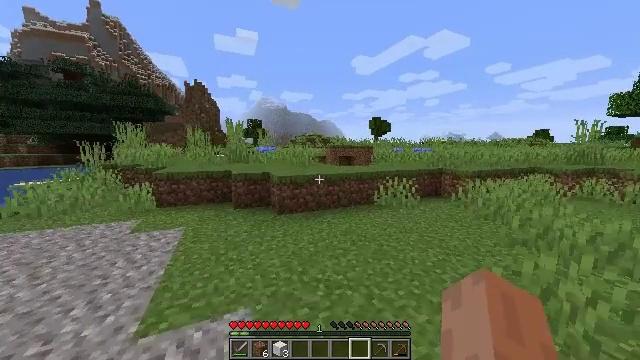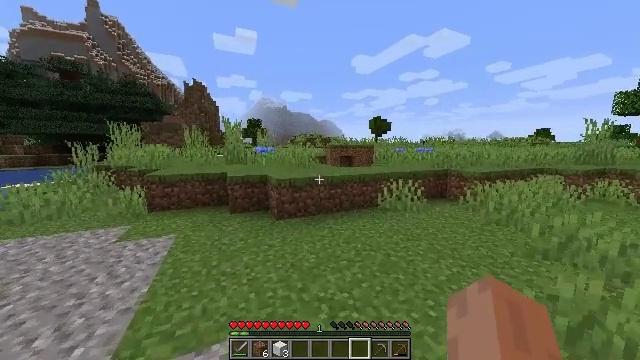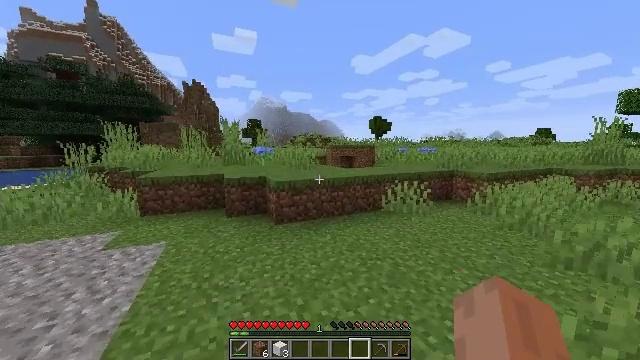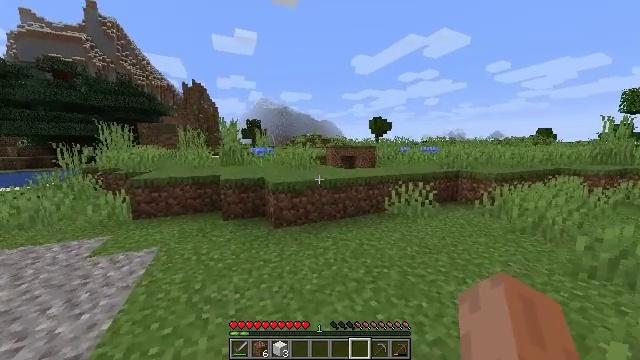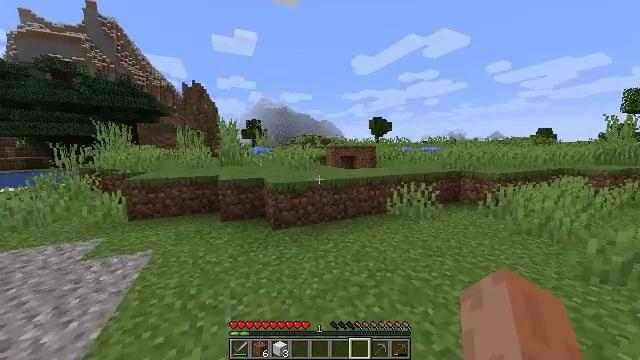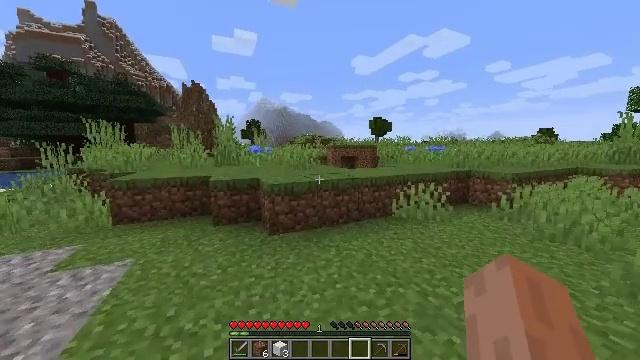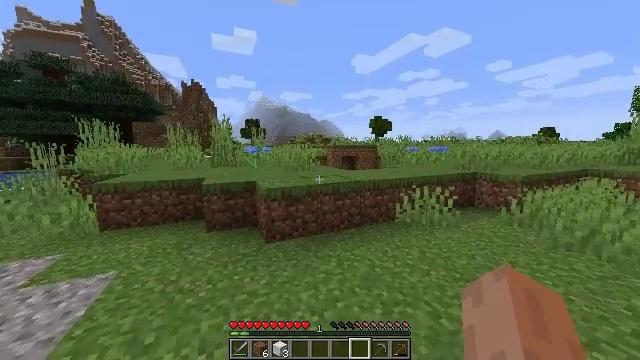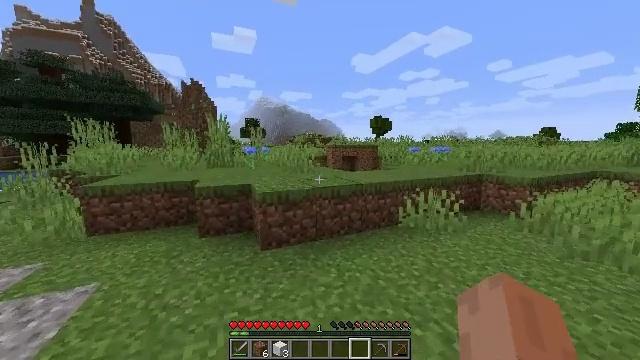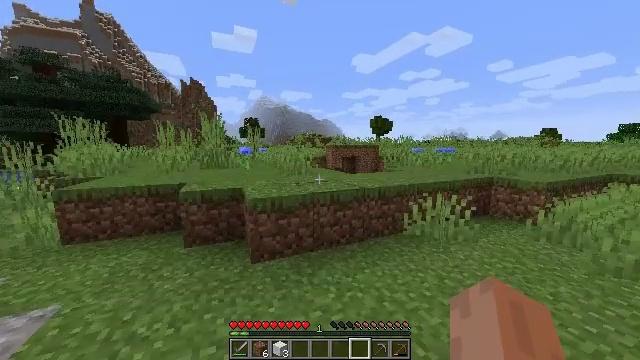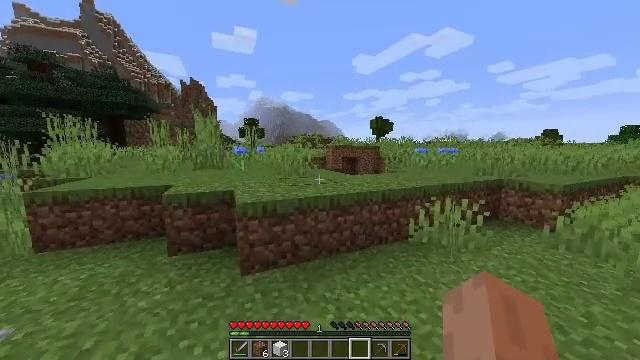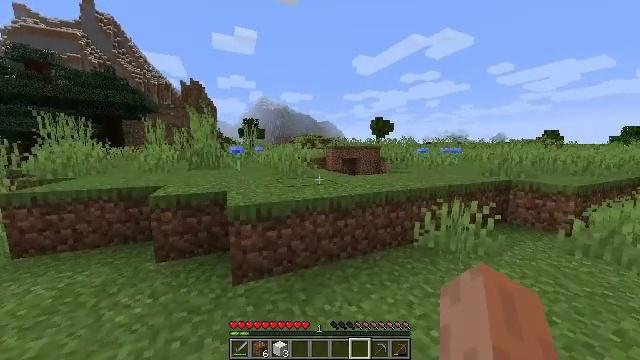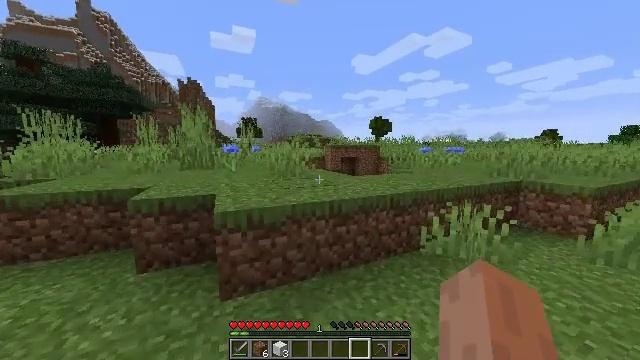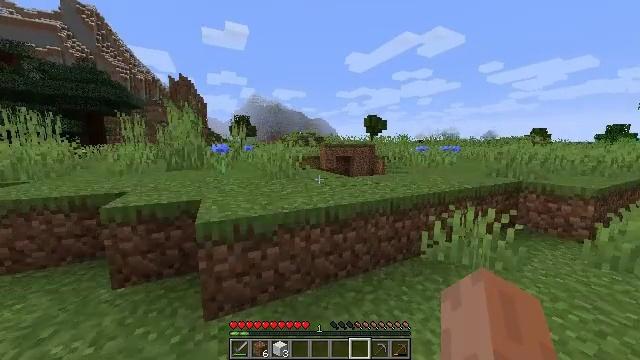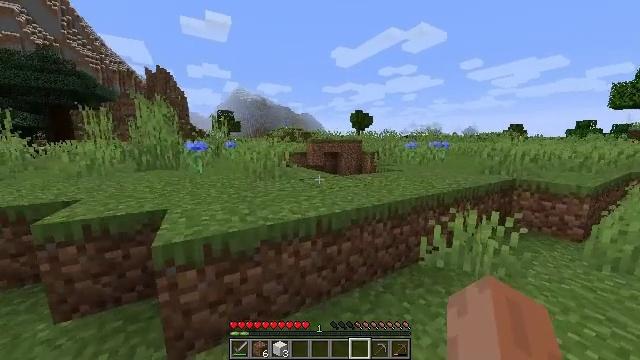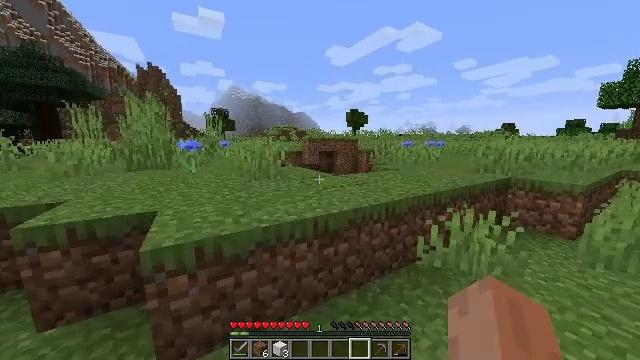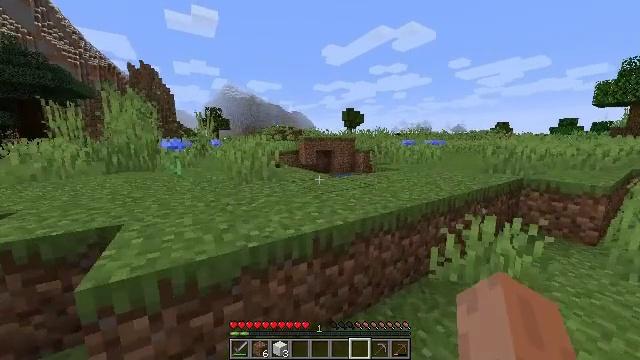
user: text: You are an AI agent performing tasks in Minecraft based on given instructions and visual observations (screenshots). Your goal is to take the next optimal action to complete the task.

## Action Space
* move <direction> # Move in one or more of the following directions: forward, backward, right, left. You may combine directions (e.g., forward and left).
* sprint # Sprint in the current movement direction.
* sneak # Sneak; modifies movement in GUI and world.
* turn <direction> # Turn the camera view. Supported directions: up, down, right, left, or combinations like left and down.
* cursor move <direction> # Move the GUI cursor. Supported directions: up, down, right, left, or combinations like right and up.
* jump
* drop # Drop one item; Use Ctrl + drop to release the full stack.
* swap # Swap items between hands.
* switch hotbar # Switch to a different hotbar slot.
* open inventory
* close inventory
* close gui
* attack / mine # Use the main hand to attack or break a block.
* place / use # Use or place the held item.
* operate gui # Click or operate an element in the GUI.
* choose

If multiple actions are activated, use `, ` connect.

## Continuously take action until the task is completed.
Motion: motion action
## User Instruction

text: Open a furnace and craft cooked mutton.
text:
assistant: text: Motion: move forward
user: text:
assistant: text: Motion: move forward
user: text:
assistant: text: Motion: move forward
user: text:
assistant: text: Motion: move forward
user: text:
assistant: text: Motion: move forward
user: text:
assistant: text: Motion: move forward
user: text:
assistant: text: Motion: move forward
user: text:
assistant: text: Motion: move forward
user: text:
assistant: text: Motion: move forward
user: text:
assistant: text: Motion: move forward
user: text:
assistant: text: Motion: move forward
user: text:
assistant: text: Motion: move forward, turn right
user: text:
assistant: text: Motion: move forward, turn right and down
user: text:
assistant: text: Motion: move forward, turn right
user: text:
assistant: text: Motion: move forward, turn right
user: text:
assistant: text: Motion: move forward, jump
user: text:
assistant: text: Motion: move forward, jump
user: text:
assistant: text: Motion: move forward, jump
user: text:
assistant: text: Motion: move forward, turn right, jump
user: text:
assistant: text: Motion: move forward, turn right, jump
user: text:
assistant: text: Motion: move forward, turn down, jump
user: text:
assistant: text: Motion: move forward, turn down, jump
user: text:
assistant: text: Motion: move forward, turn down
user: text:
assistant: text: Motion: move forward, turn down
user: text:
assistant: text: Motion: move forward, turn down
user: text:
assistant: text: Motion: move forward, turn down
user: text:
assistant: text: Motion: move forward, turn left and down
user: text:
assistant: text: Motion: move forward, turn left and down
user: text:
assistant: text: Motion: move forward and move left, turn left and up
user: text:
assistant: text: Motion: move forward and move left, turn left and up